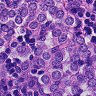
Metastatic tissue present: yes